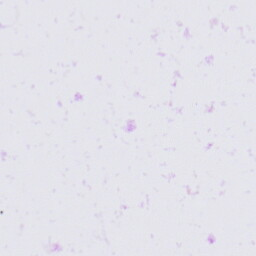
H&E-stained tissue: Prostate